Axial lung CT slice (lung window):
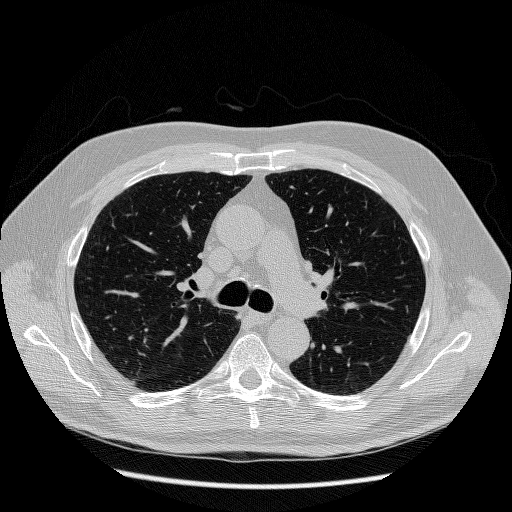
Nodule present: no